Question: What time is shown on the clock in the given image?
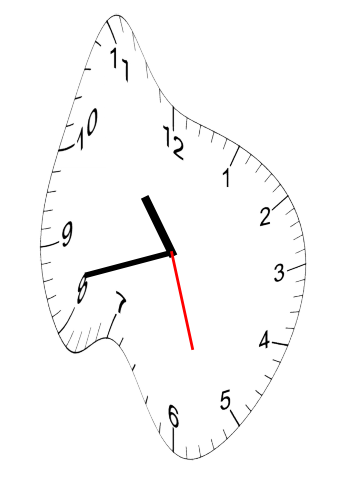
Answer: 10:42:27